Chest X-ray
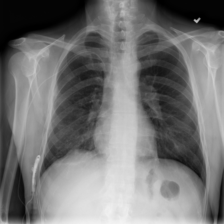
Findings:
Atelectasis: positive
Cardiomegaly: negative
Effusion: negative
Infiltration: positive
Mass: negative
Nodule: negative
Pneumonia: negative
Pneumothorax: negative
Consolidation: negative
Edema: negative
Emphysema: negative
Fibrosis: negative
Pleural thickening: negative
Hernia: negative